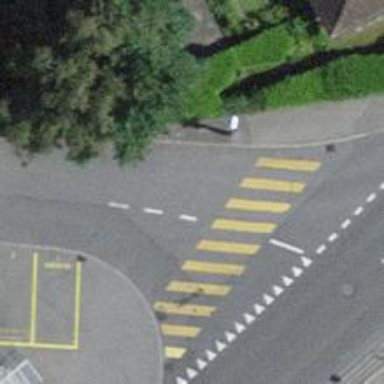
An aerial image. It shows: Marked crossing with zebra stripes on the road.